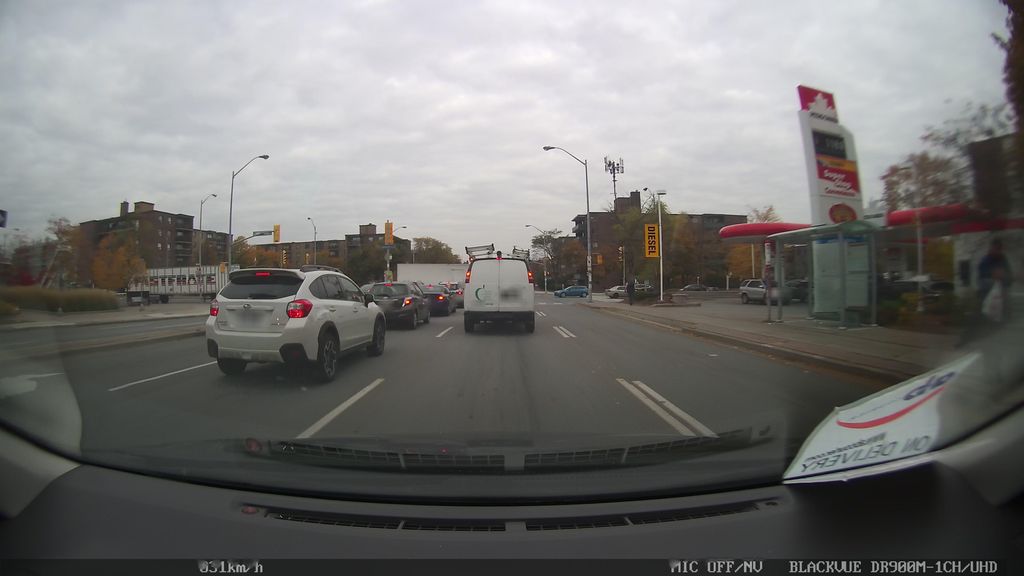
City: toronto